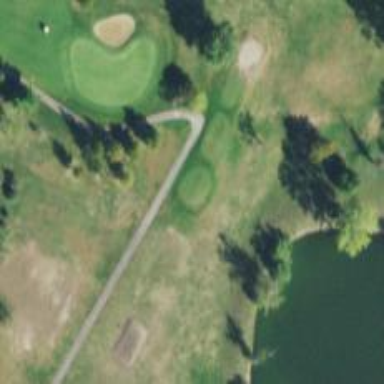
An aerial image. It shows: Golf cartpath that is also road path.